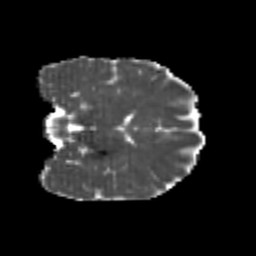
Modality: MD
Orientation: coronal
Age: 22
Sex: female
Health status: healthy
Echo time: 0.074 s